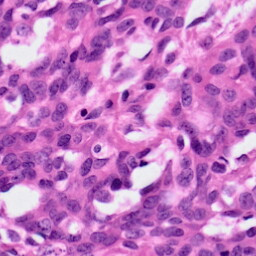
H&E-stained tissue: Ovarian